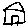
Label: house